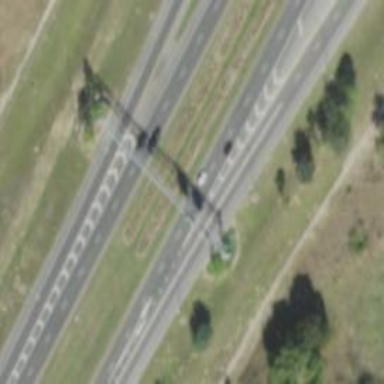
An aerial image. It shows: Motorway junction.